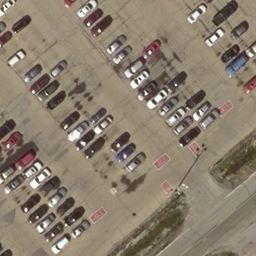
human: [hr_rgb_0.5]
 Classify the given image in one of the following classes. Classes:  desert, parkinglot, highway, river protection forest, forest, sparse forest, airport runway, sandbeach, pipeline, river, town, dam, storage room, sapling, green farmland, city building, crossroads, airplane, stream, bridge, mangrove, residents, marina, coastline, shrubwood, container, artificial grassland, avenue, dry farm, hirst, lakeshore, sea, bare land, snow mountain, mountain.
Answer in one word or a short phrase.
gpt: parkinglot